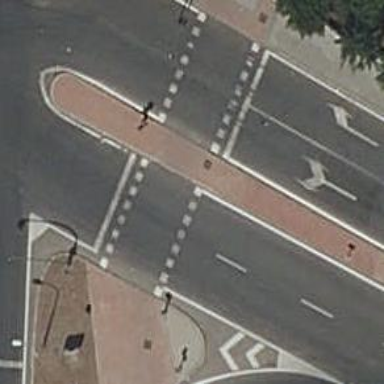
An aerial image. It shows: Crossing with traffic signals.